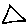
Label: triangle